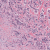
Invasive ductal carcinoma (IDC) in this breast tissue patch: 1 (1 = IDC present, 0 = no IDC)